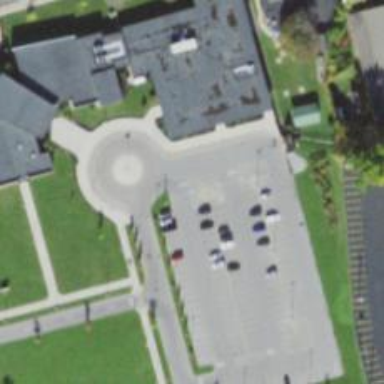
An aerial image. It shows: Parking space.